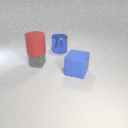
large blue metal cylinder behind small gray metal cube